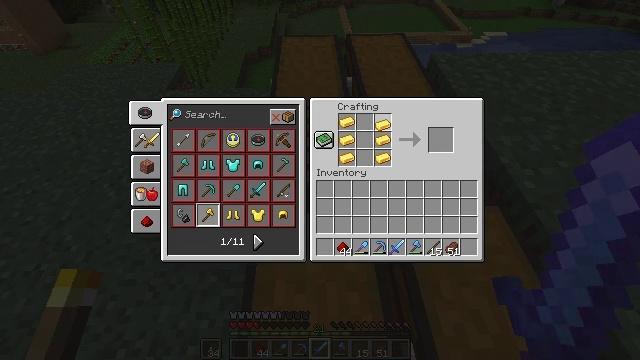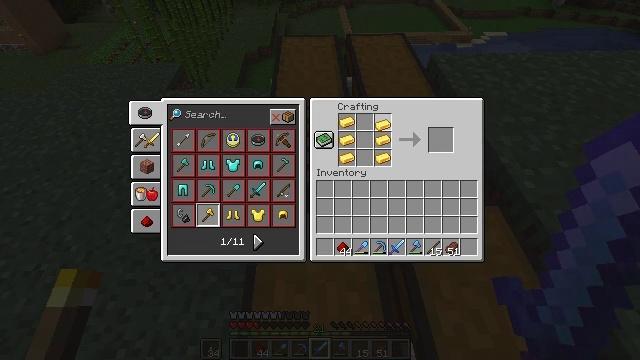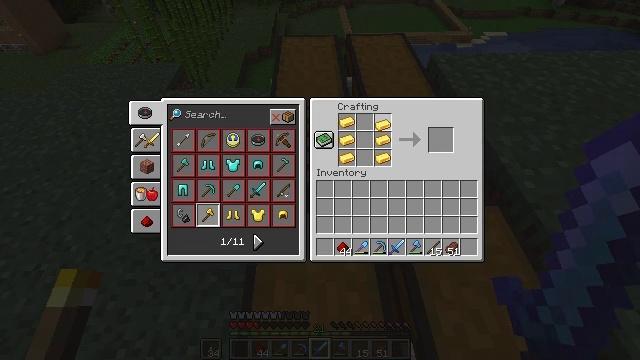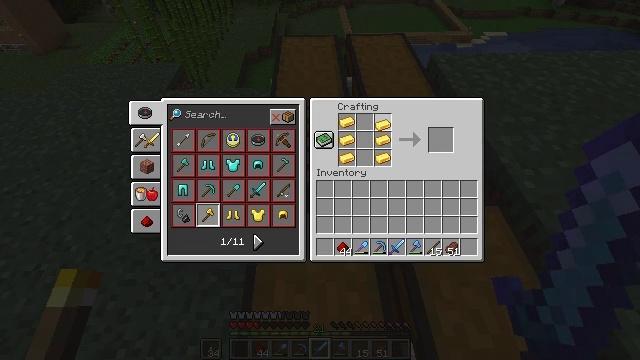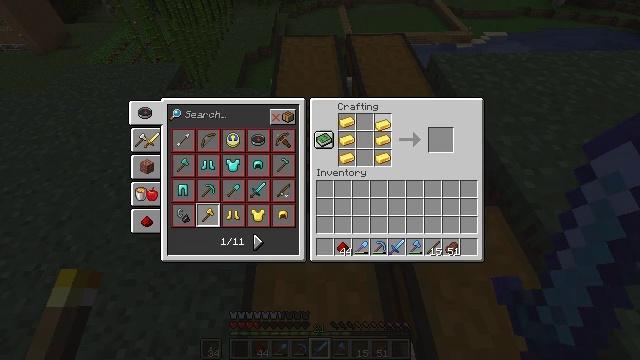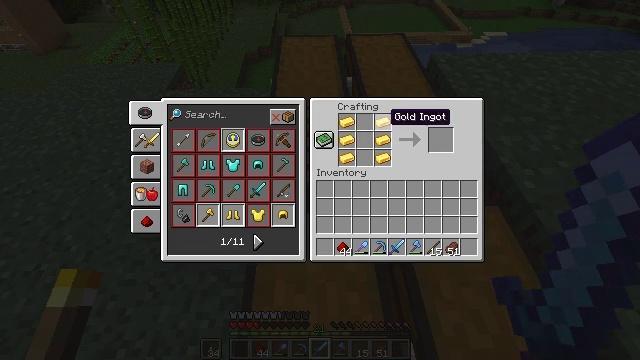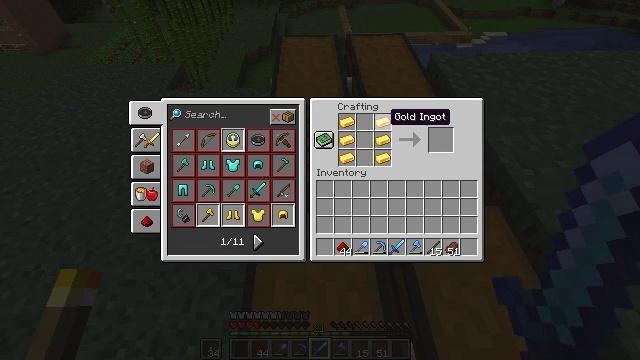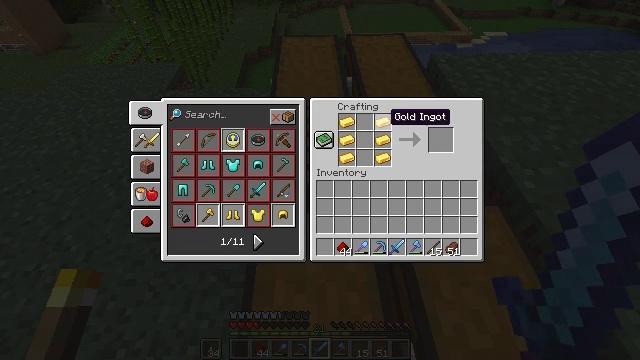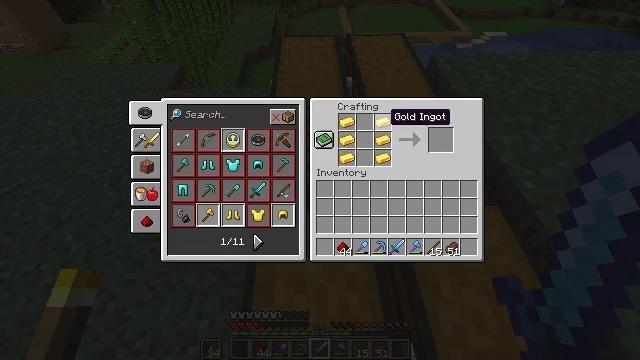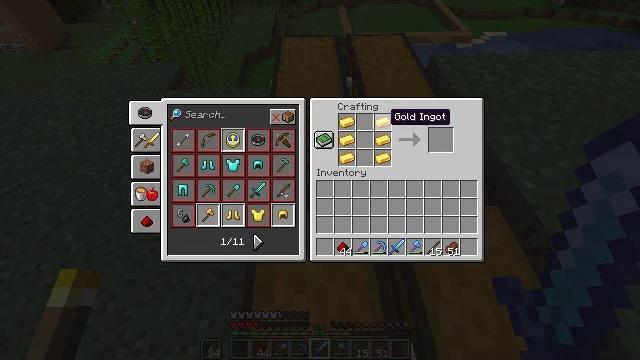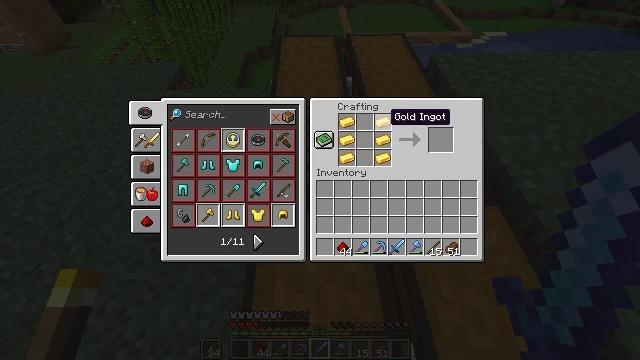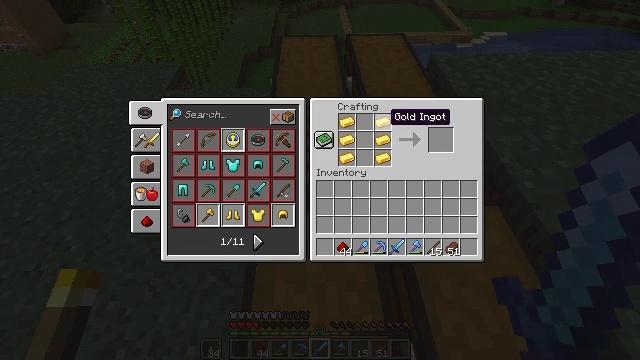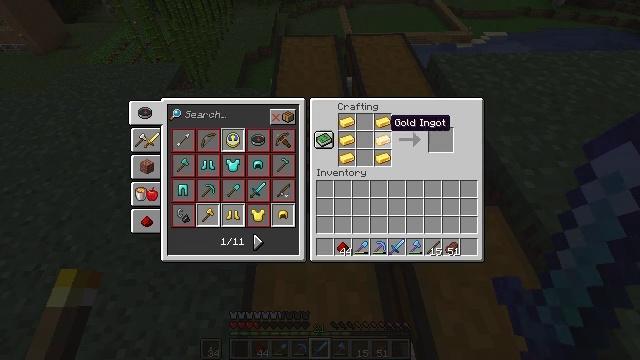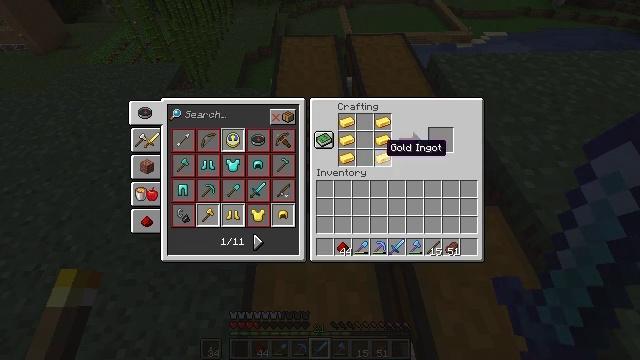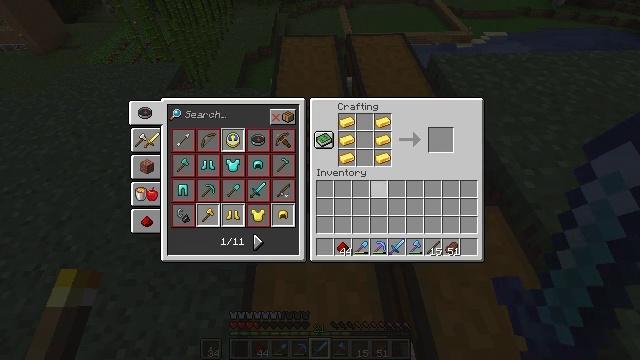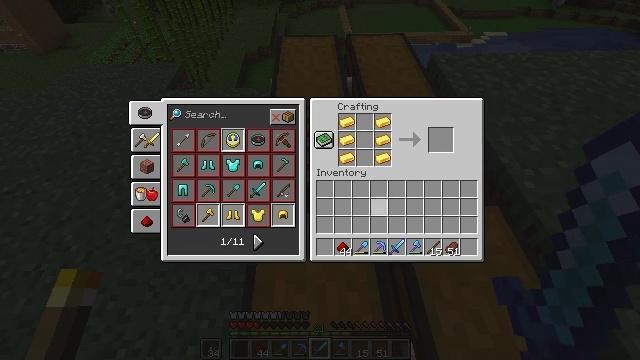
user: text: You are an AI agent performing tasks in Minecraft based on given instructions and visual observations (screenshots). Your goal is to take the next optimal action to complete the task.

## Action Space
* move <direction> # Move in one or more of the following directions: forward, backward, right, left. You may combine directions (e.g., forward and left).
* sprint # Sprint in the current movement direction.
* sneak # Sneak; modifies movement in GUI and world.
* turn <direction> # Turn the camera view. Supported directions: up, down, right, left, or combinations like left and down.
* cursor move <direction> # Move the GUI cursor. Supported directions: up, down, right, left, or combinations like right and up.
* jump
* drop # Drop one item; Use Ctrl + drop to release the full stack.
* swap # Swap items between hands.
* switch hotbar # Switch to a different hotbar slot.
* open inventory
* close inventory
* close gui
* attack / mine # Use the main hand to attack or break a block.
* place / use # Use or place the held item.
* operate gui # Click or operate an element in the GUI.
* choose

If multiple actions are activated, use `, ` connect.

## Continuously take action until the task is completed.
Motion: motion action
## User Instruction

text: Combine gold, sticks, and redstone in the crafting table to make a powered rail.
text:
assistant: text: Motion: no_op
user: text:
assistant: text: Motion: choose
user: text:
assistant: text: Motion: choose
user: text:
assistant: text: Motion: choose
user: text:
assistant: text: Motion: no_op
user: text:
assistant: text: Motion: no_op
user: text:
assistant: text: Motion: no_op
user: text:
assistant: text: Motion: no_op
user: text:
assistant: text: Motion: no_op
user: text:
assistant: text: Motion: no_op
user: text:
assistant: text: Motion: no_op
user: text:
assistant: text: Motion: no_op
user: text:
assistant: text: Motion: cursor move down
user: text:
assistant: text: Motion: cursor move down
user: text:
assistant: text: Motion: cursor move down
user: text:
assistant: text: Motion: cursor move down
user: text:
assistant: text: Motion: no_op
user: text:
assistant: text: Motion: cursor move left and down
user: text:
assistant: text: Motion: cursor move left and down
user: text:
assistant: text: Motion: no_op
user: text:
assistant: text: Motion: no_op
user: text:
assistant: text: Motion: no_op
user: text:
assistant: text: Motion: no_op
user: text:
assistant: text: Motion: no_op
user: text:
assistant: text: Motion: no_op
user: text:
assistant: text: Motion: no_op
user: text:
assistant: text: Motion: no_op
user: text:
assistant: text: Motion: no_op
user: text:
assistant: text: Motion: no_op
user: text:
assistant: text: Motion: no_op